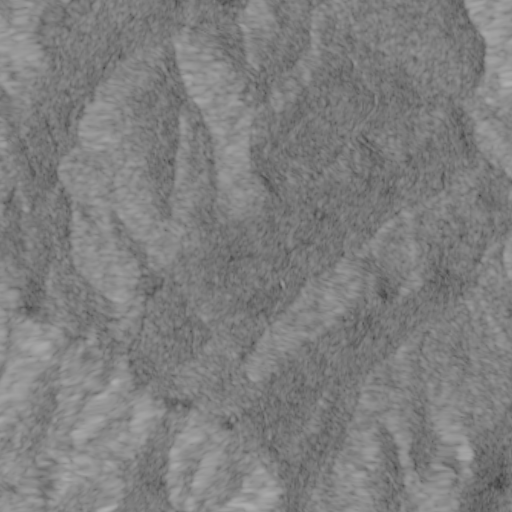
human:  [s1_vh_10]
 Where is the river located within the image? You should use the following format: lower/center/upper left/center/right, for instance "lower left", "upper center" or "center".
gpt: The river is located in the upper right of the image.
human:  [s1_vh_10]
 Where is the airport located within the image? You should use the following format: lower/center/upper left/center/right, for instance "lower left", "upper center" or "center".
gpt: There is no airport in the image.

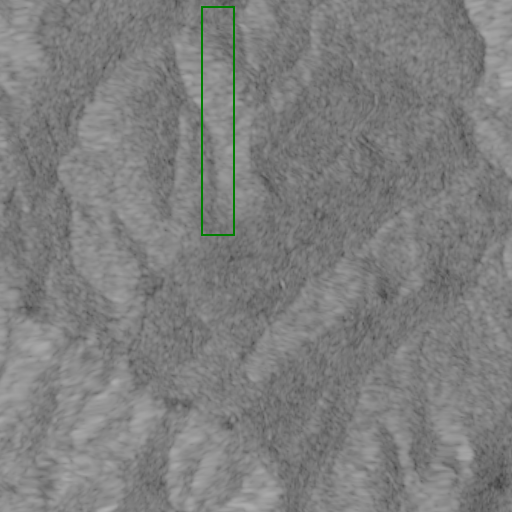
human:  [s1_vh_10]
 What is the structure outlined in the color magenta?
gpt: There is no magenta outline.
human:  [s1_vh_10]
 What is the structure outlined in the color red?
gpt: There is no structure outlined in red.